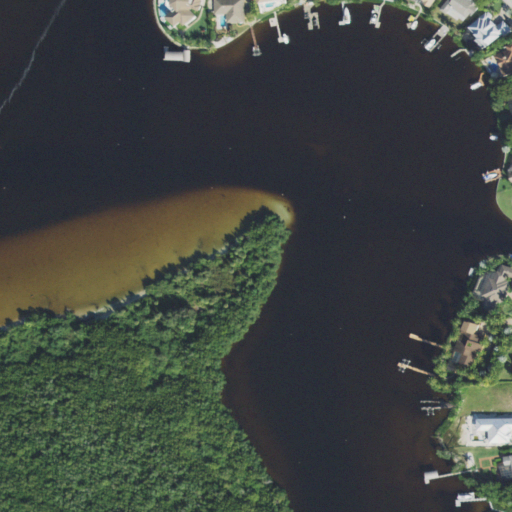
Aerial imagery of cape in Florida named Palmetto Point containing open water, woody wetlands, herbaceous wetlands, low intensity development, medium intensity development, open development, barren land, and high intensity development